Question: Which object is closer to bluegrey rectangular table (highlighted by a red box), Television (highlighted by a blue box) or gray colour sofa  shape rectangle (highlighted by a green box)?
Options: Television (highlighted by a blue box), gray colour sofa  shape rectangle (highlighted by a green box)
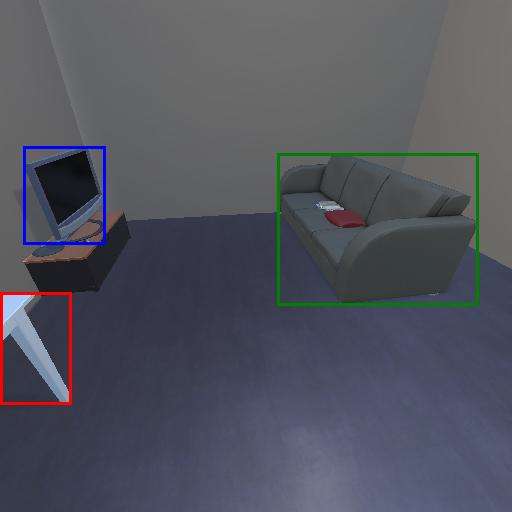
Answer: Television (highlighted by a blue box)